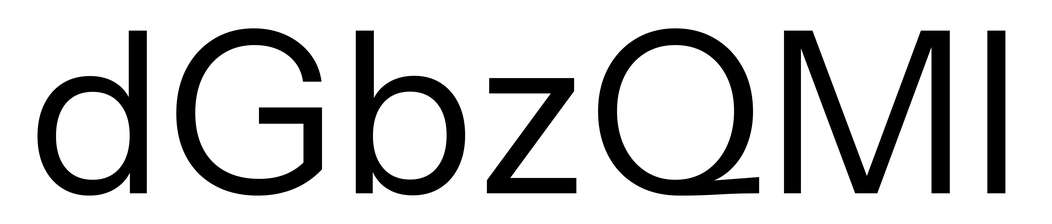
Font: InstrumentSans_Regular